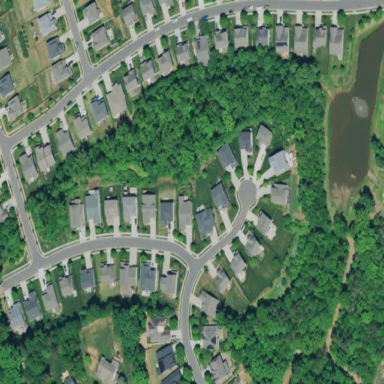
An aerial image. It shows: Residential area consisting of single-family homes.